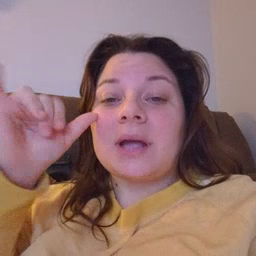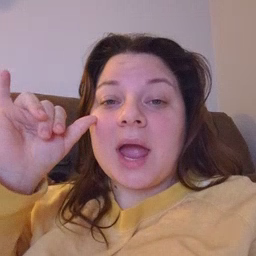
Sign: cow